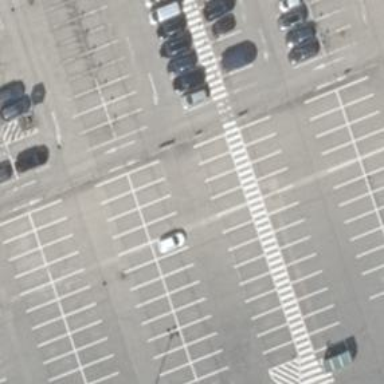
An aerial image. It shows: Asphalt parking aisle along service road.